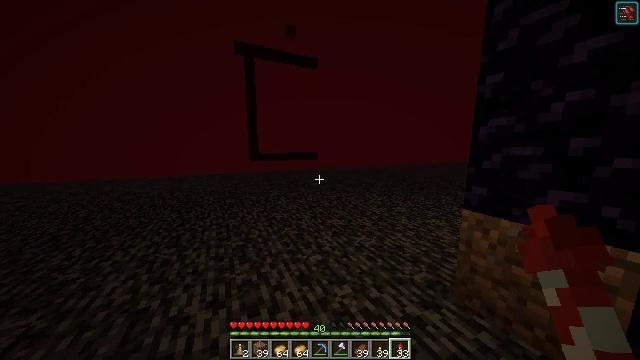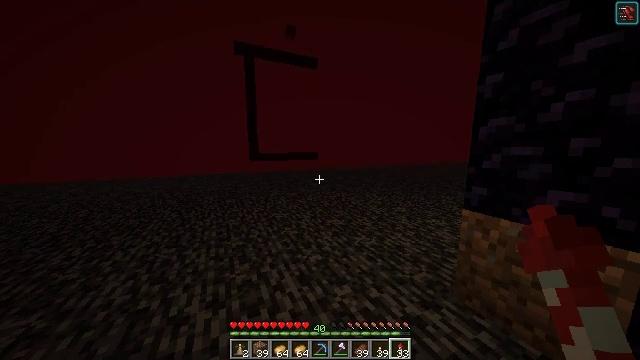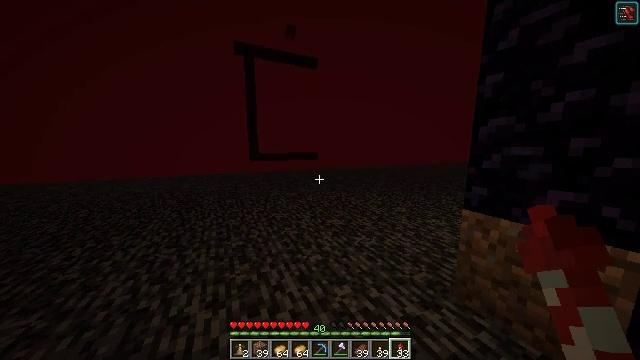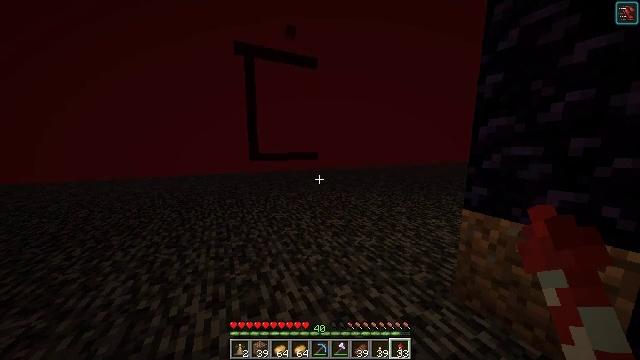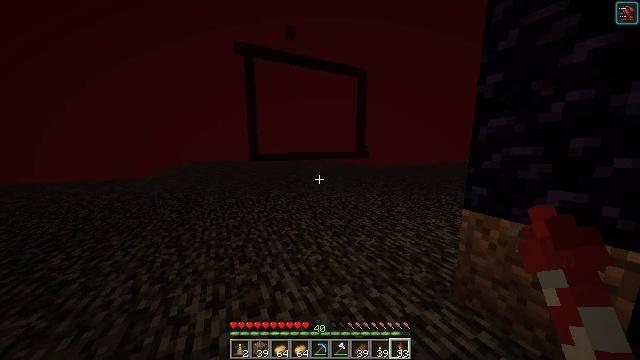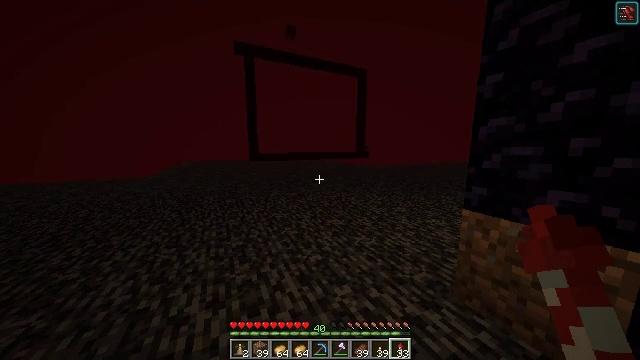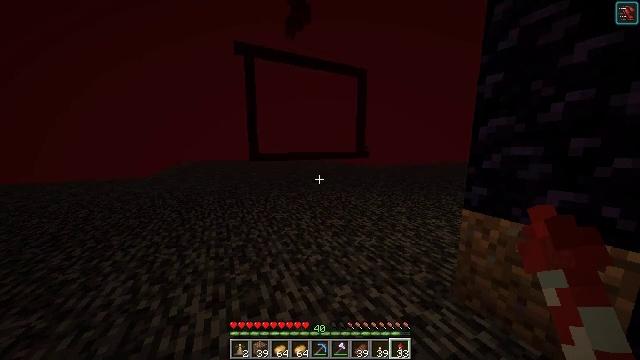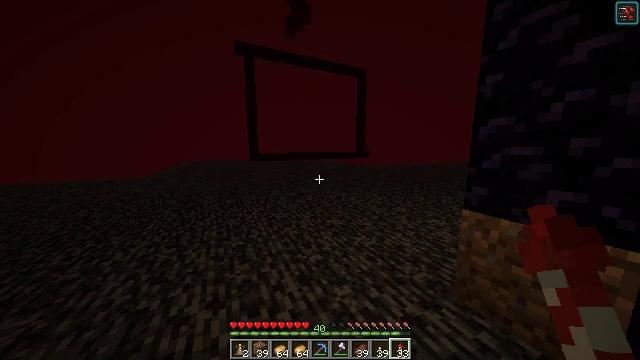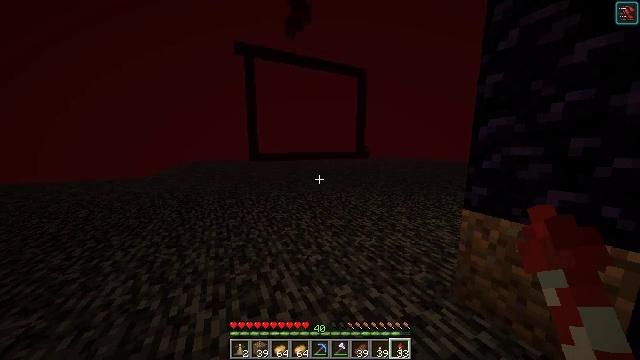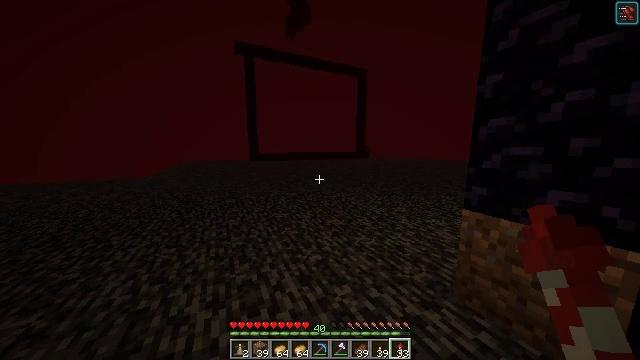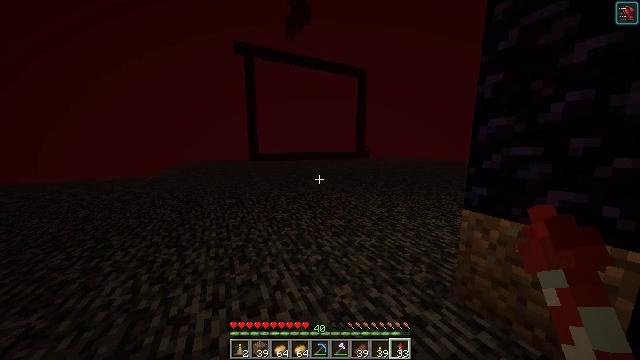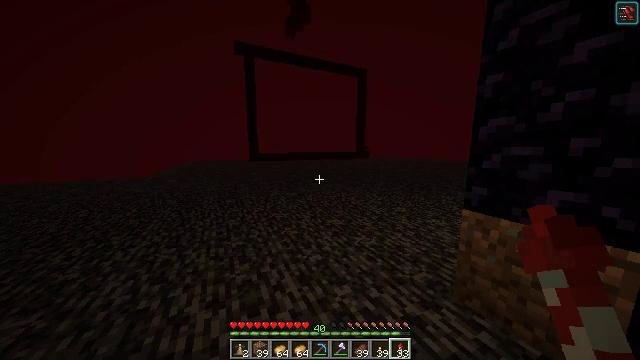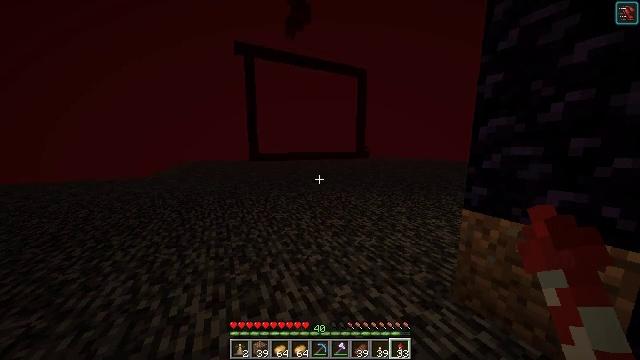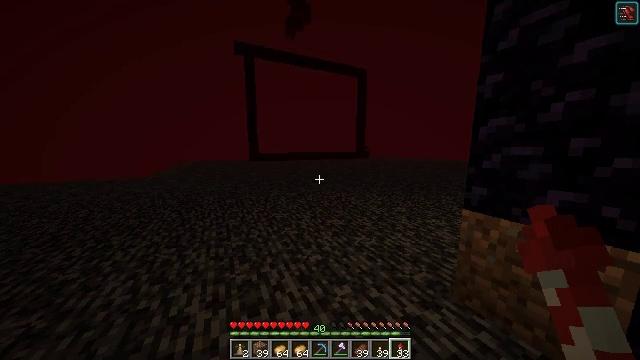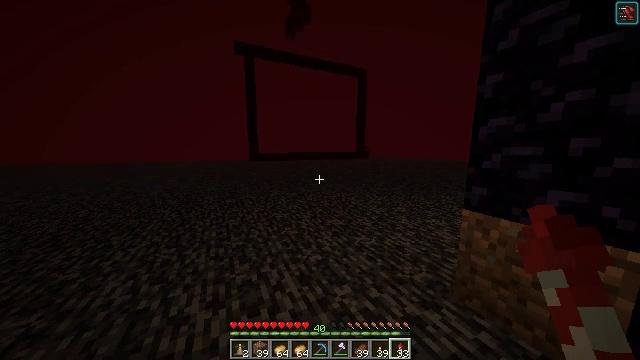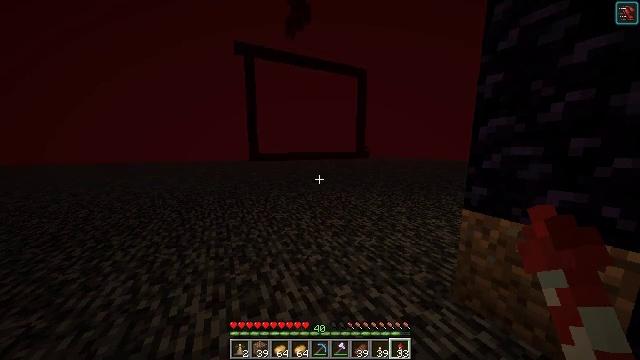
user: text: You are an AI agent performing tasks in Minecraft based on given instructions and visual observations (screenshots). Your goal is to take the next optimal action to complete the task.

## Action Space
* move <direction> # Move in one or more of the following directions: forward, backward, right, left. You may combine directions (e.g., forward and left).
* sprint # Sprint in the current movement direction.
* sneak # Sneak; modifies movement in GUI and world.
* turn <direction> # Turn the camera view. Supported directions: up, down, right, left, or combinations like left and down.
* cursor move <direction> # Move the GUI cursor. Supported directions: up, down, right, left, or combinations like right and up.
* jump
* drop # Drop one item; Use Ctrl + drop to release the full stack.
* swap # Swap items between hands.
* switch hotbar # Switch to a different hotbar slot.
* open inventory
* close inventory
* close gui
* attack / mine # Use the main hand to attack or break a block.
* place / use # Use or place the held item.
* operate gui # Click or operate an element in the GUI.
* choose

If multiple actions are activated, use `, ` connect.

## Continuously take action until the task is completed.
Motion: motion action
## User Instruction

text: Remove a potato from the inventory.
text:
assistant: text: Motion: no_op
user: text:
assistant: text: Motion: no_op
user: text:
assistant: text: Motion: no_op
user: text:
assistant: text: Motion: no_op
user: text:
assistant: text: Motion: no_op
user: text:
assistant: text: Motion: no_op
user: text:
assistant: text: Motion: no_op
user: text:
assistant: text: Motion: no_op
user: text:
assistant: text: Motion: no_op
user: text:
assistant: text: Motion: no_op
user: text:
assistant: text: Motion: no_op
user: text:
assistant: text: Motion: no_op
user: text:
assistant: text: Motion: no_op
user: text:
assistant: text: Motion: no_op
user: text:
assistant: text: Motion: no_op
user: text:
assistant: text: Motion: no_op
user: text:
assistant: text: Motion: no_op
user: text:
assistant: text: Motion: no_op
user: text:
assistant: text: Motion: no_op
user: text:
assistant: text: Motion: turn right
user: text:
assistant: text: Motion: turn right and down
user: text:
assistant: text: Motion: turn right
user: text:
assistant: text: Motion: no_op
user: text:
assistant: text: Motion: turn right
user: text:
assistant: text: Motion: no_op
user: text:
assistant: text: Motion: no_op
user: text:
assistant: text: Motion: no_op
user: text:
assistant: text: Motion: no_op
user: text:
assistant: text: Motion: no_op
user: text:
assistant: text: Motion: no_op